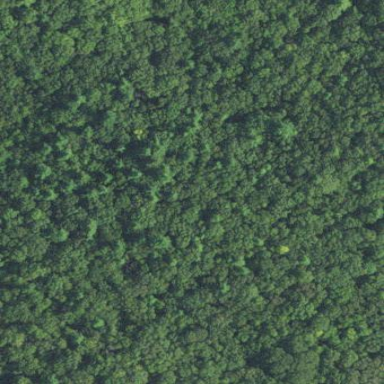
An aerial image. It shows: Variety of mixed leaves.